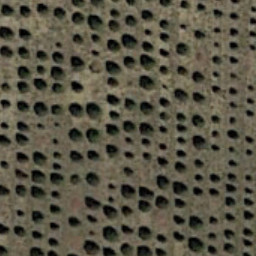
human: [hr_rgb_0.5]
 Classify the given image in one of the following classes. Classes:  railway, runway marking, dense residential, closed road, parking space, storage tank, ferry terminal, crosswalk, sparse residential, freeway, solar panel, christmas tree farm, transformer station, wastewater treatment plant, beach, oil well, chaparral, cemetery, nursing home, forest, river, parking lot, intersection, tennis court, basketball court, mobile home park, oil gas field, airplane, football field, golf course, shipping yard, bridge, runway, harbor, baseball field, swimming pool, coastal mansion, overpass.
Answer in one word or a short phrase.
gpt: christmas tree farm